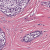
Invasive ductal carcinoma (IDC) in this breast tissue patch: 0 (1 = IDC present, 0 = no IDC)